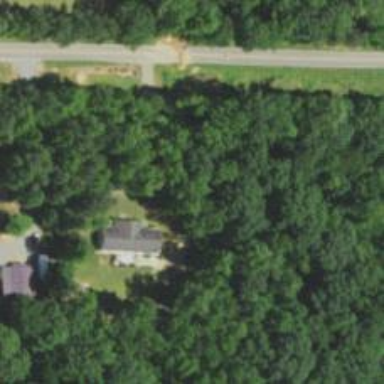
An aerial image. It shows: Driveway.